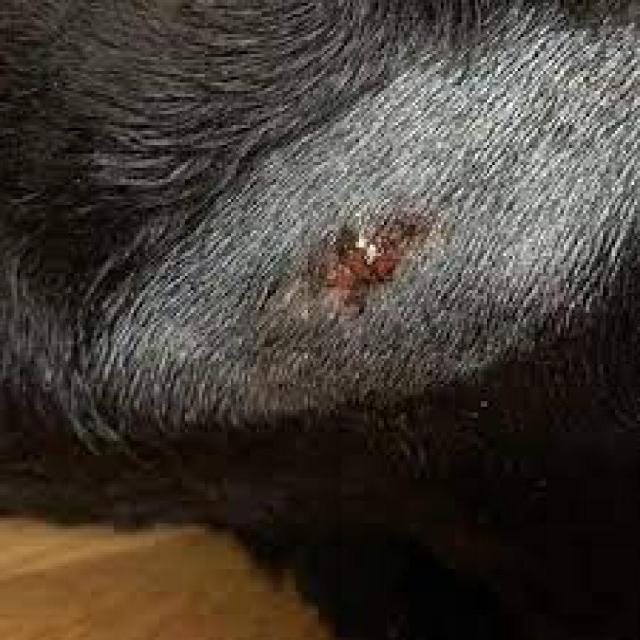
Canine dermatitis — inflammation of the skin presenting with erythema, pruritus, papules, and excoriation. May be allergic, contact, or atopic in origin.